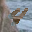
Label: 4